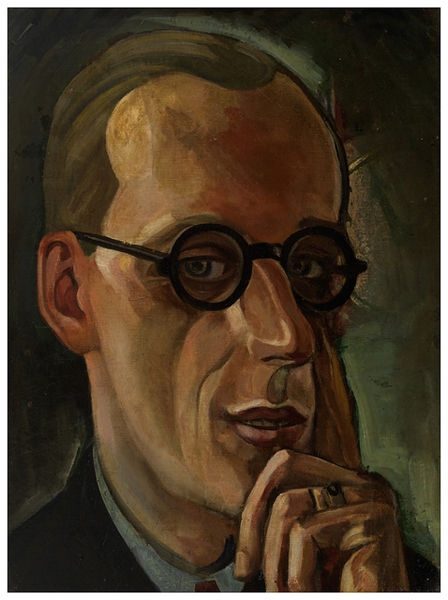
Titel: Portrait of Prokofiev, Portrait of Prokofiev
Künstler: Sergei Iur'evich (Soudeikine, Serge) Sudeikin
Standort: Amherst (Massachusetts, USA)
Institution: Mead Art Museum, Amherst College
Schlagwörter: blue, hands, oil, red, white, black, collar, dark, face, france, green, grey, hair, modern, nose, old, painting, portrait, three, pink, brown, hand, profile, flesh, man, skin, background, ear, german, eyes, male, suit, drawing, shadow, mouth, wrinkles, glasses, line, jacket, smile, tie, peach, person, human, mann, clothes, neck, pose, watercolour, bald, balding, close, ears, painter, thinking, geometric, england, switzerland, eye, lines, finger, fingers, intellectual, lips, stare, paint, cheek, eyebrows, öl, tan, forehead, round, shirt, pointy, eyebrow, ring, surreal, selfportrait, thought, smirk, sly, portraiture, twentieth century, teeth, jaw, big nose, noes, tryptichon, triptychon, cirlc, hairline, glassesx, curious, tryptich, knowing, stanley spencer, spencer, three quarter, united states, denken, pinselstrich, brown', receding hair line, smug, espressionist, ponder, mischevious, ballding, trotsky